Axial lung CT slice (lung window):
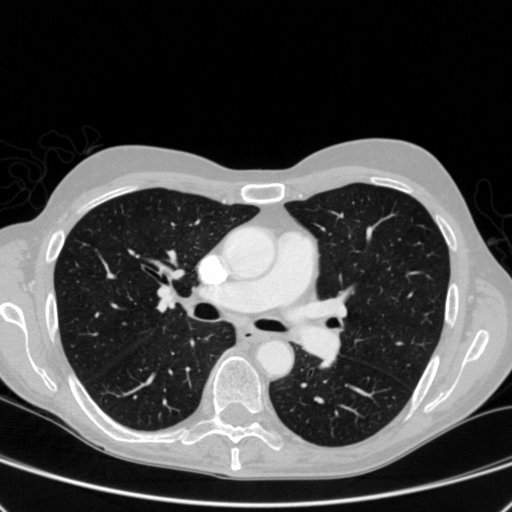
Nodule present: no